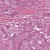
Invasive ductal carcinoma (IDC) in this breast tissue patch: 1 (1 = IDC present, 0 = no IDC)